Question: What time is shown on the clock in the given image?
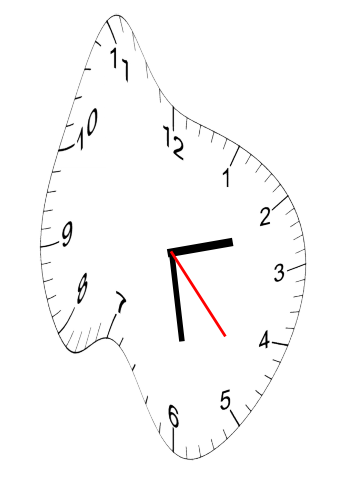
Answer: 02:28:23